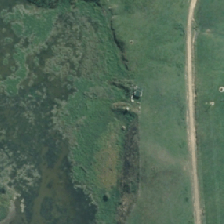
Land cover: lake_pond